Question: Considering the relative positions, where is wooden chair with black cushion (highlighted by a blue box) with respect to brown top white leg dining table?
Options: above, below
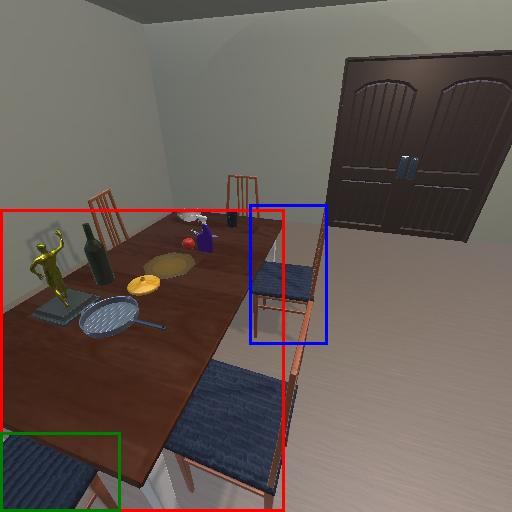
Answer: above